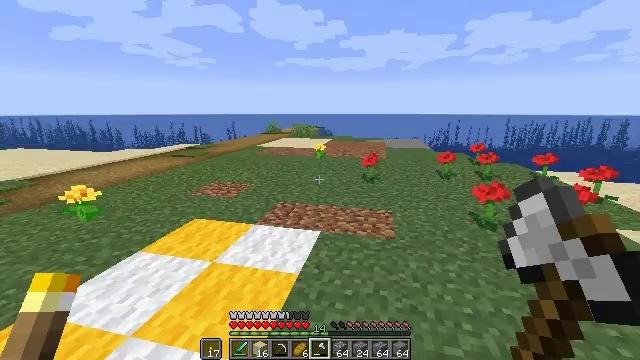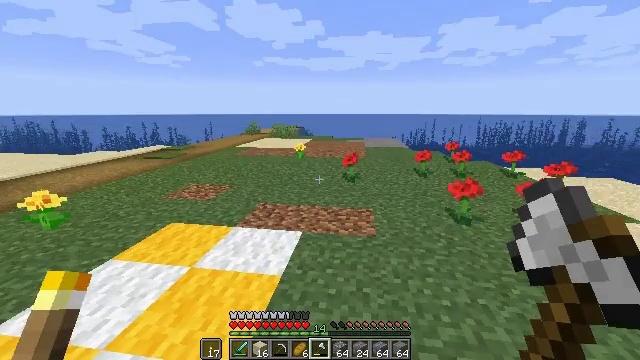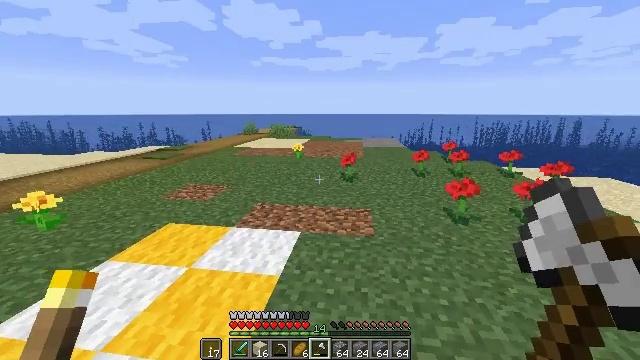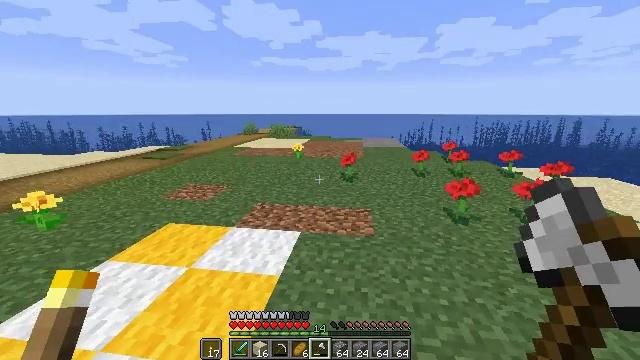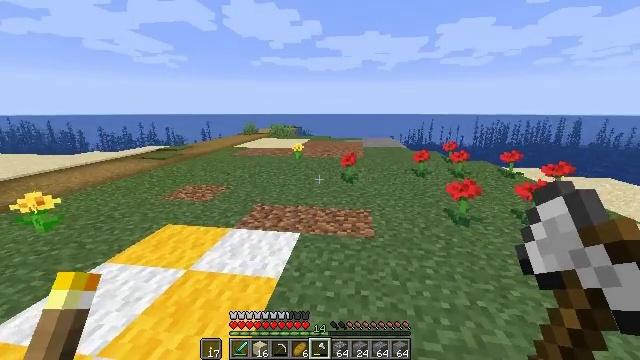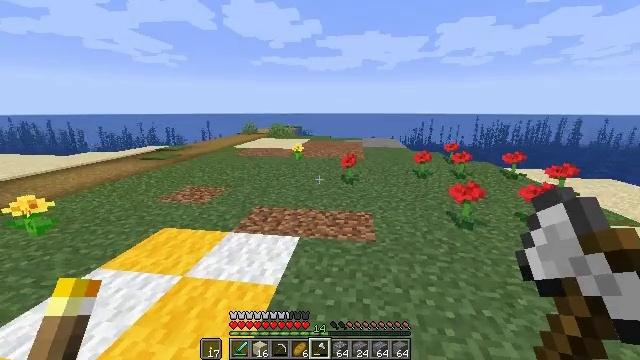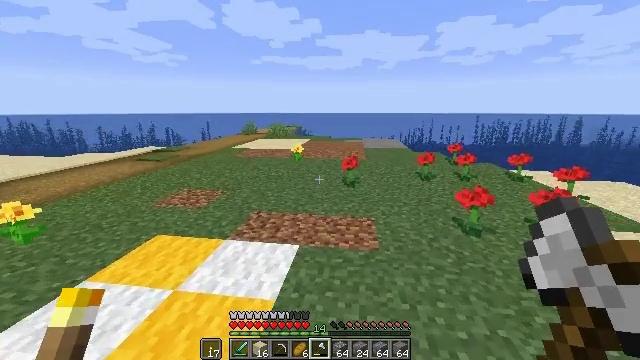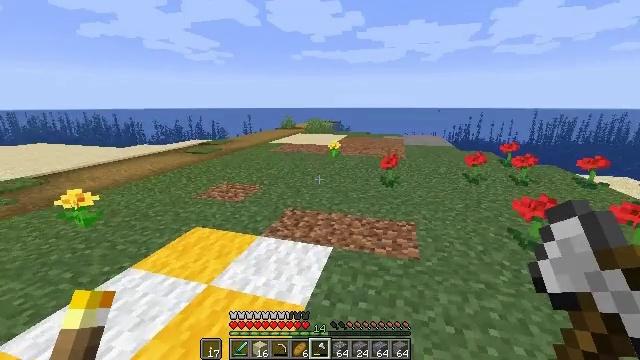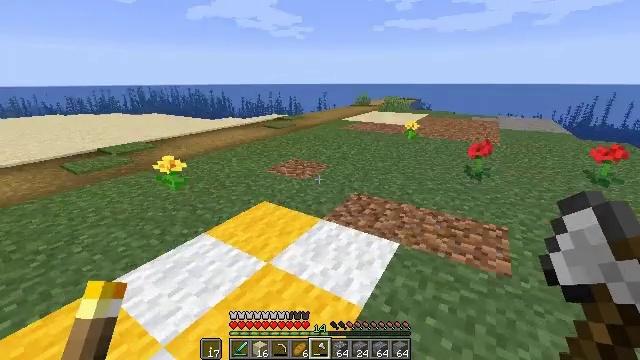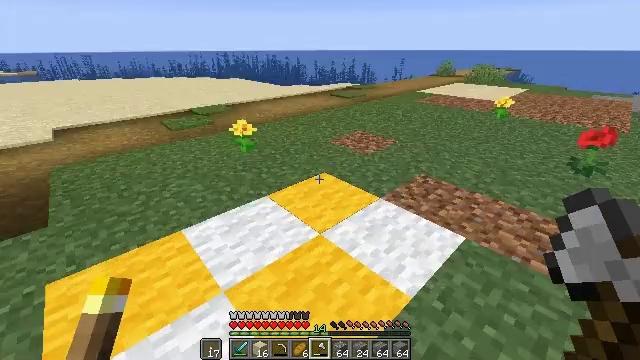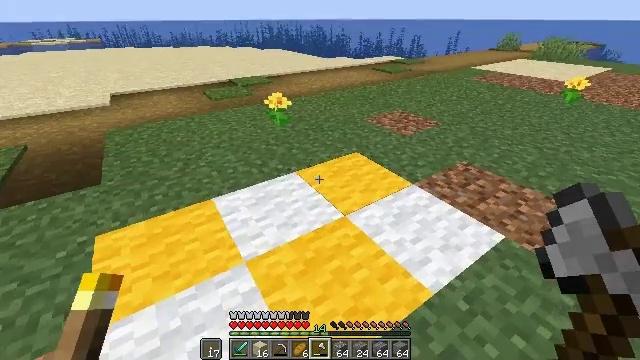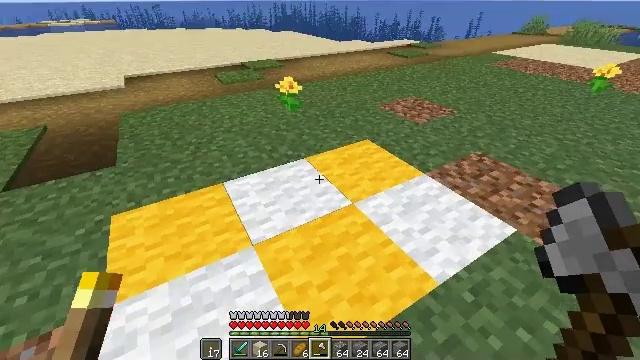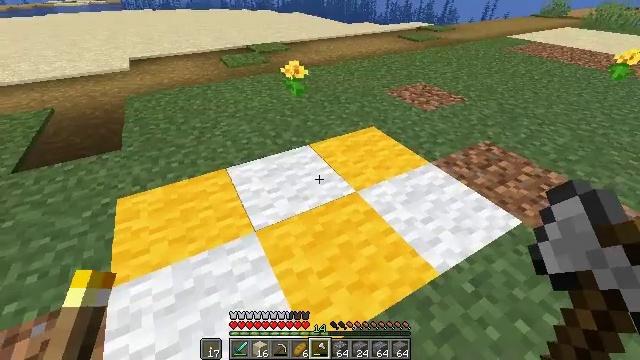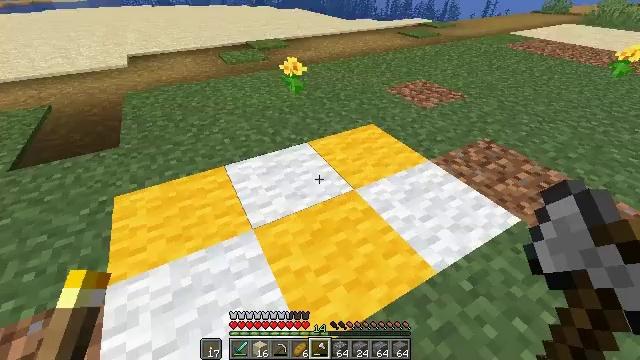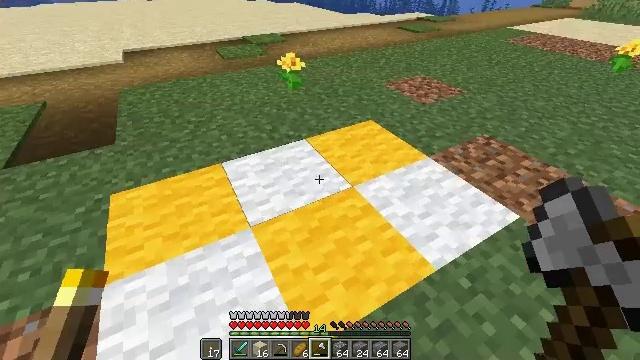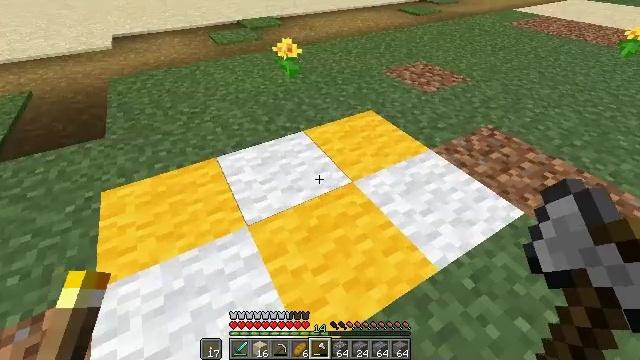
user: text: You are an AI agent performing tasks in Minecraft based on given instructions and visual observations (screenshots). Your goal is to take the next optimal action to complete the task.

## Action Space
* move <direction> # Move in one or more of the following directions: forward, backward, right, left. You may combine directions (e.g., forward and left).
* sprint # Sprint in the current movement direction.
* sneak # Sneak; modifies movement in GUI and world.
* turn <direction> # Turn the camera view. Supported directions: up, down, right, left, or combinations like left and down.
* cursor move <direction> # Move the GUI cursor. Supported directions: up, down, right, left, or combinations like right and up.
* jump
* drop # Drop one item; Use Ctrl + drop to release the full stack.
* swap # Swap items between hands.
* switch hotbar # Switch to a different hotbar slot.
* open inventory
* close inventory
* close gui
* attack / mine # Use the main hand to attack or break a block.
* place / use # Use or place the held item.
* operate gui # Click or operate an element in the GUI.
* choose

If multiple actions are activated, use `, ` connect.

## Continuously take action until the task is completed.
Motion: motion action
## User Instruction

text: Break the white wool for crafting.
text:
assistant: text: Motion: turn right
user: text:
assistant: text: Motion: no_op
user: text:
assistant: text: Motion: no_op
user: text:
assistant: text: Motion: move forward
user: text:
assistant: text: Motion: move forward
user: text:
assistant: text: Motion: move forward
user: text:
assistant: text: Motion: move forward, turn left and down
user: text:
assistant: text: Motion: move forward, turn left and down
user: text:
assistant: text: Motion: turn left and down
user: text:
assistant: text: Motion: turn left and down
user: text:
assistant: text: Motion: turn left and down
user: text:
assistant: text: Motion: turn left and down
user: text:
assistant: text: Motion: no_op
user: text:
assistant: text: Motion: move forward
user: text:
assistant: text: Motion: move forward, turn down
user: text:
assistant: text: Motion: move forward and move right, turn right and down
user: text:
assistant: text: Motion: move forward and move right, turn right and down
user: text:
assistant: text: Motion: move forward and move right
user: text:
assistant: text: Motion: move forward and move right
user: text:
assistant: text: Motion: move right
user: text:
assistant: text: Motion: turn left and down
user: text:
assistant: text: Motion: turn left and down
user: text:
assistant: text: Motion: turn left and down
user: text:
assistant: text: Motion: turn down
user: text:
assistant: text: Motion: turn down
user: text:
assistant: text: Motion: no_op
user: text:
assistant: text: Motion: attack / mine
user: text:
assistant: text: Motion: attack / mine
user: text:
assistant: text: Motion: attack / mine
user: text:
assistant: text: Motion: attack / mine